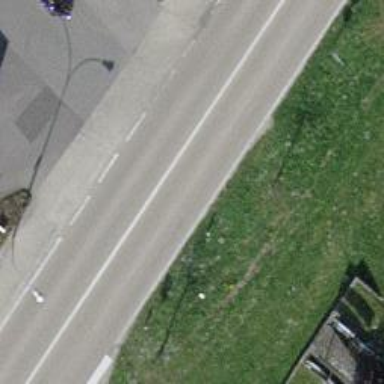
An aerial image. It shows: Asphalt road with sidewalks on both sides. The road is classified as primary highway.